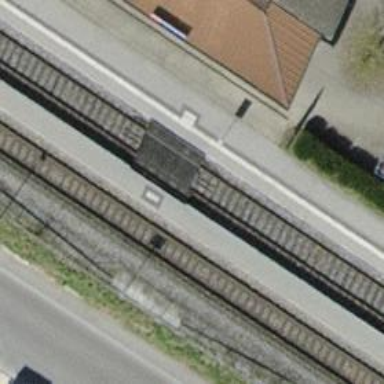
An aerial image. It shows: Public transport stop position along the railway.